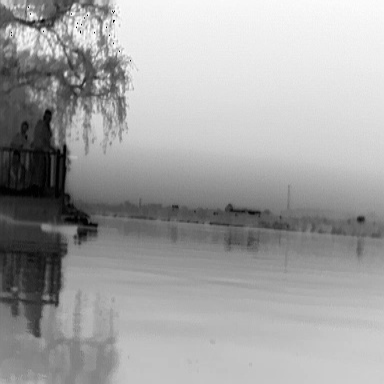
There are two objects shown in the infrared image, including a canoe, and a warship.